Question: I'm using the ChangePassword ASP.NET control.
As expected, when one of the requirements are not met (min password length, confirmation password doesn't match, password strength not good enough...) there are errors messages that come up in red.

When there is more than one error, they seem to just concatenate on one single line. This looks ugly, and cluttered.
What can I do so that when there are 2 or more errors, each will be on its own line?
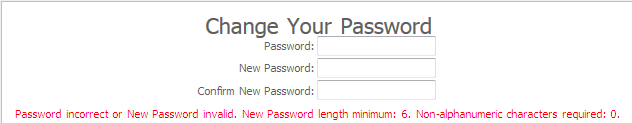
Answer: My apologies.
It turns out that my ChangePasswordFailureText was set exactly to:
> Password incorrect or New Password invalid. New Password length minimum: {0}. Non-alphanumeric characters required: {1}.
There's no way this could have been seperated.